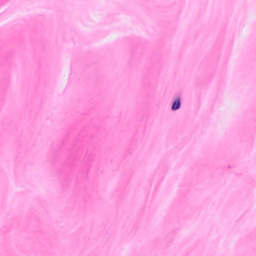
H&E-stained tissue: Breast